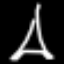
Label: The Eiffel Tower